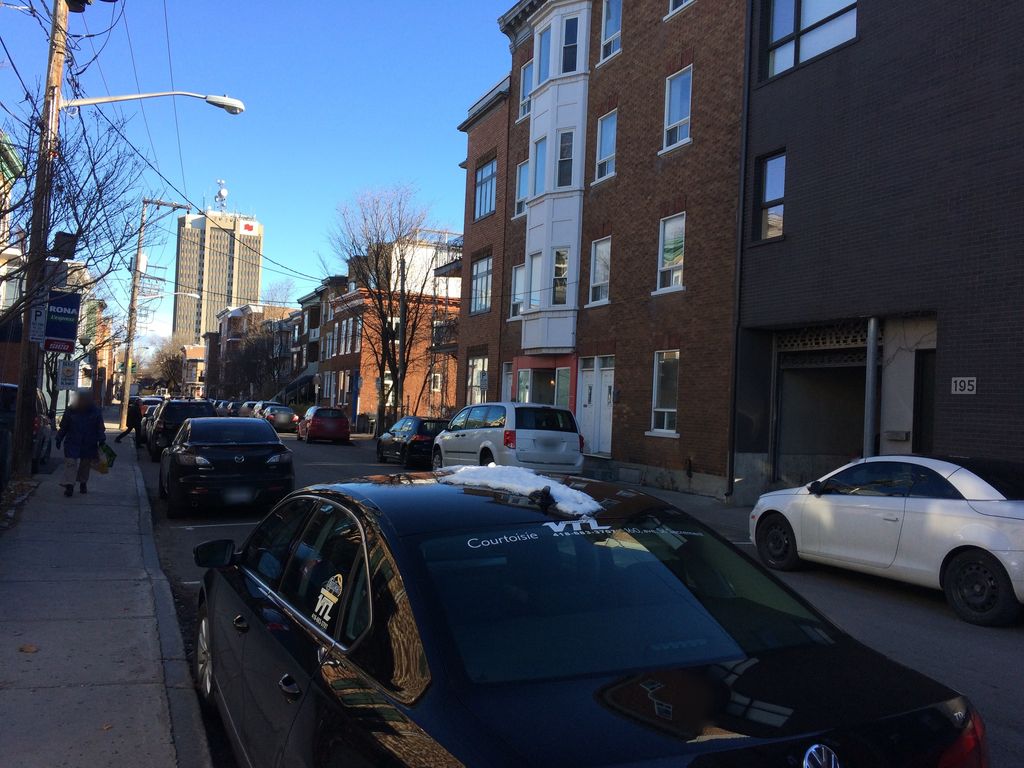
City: quebec_city